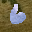
Label: 6